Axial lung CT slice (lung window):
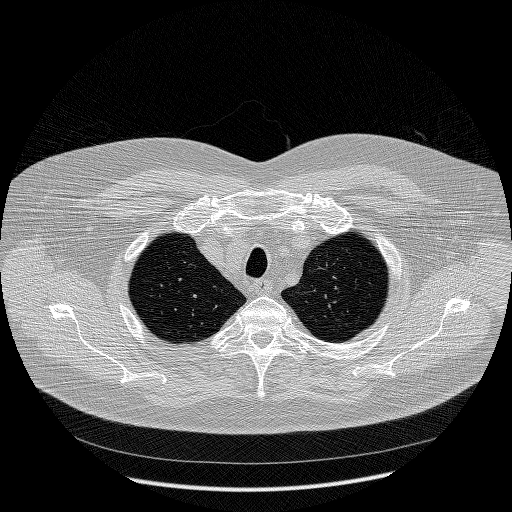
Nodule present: no